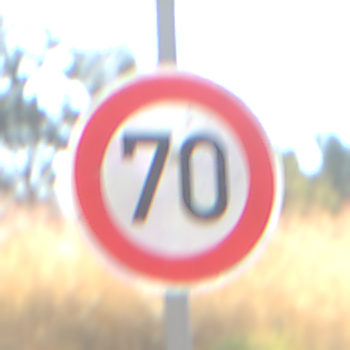
Verkehrszeichen: Geschwindigkeit70
Umgebung: Outdoor, Nature
Tageszeit: MorningAfternoon
Wetter: PartlyCloudy
Licht: Natural
Jahreszeit: NotSpecified
Kontrast: HighContrast